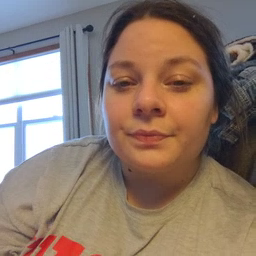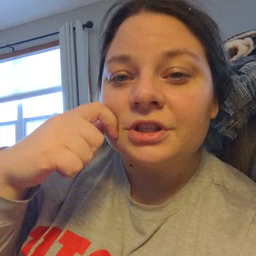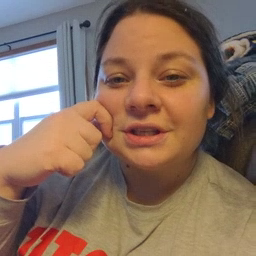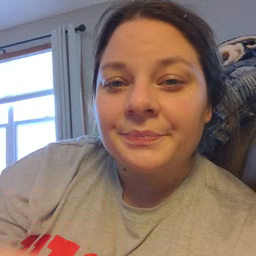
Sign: cheek